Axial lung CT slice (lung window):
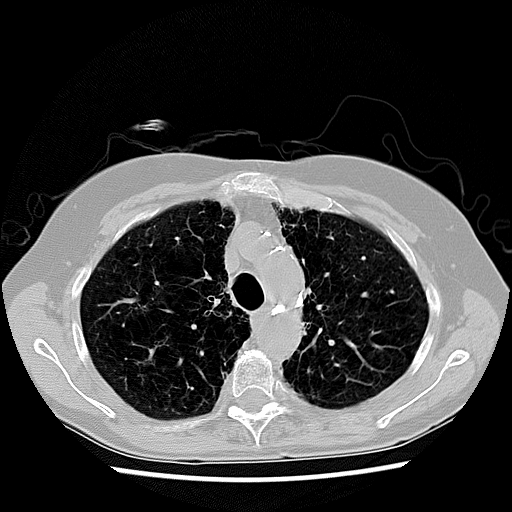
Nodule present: no